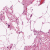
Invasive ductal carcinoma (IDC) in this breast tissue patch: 0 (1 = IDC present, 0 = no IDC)